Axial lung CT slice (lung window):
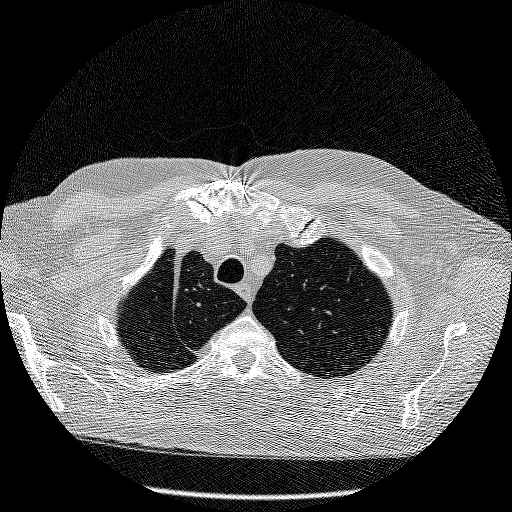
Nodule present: no